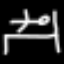
Label: bed